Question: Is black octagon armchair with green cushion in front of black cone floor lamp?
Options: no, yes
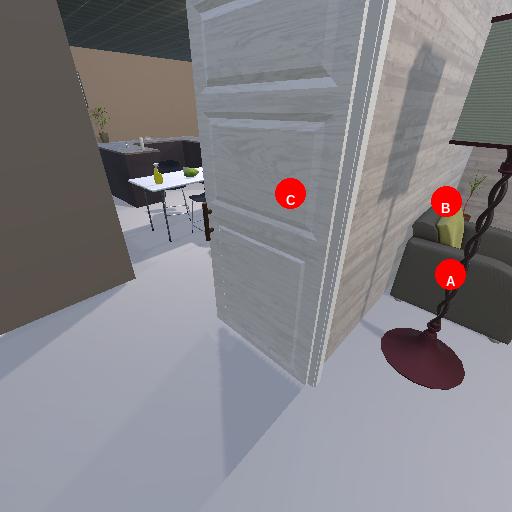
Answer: no